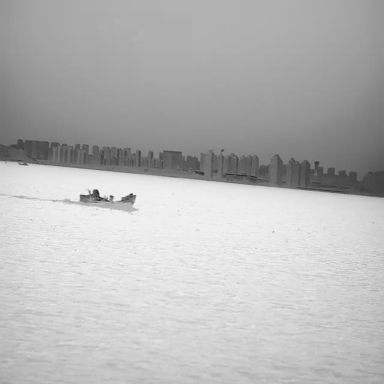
There are two bulk_carriers in the infrared image.